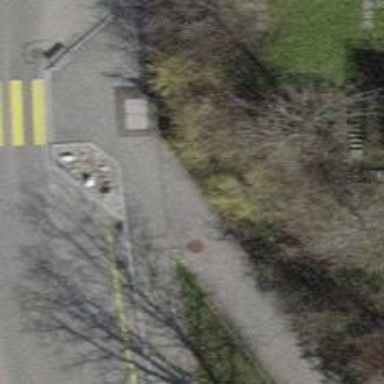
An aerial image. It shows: Footway made of paving stones.